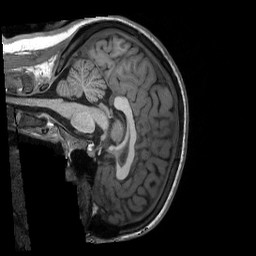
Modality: T1w
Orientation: sagittal
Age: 17
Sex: female
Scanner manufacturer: siemens
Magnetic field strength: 3 T
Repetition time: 2.53 s
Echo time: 0.00169 s